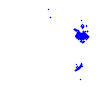
Particle: electron